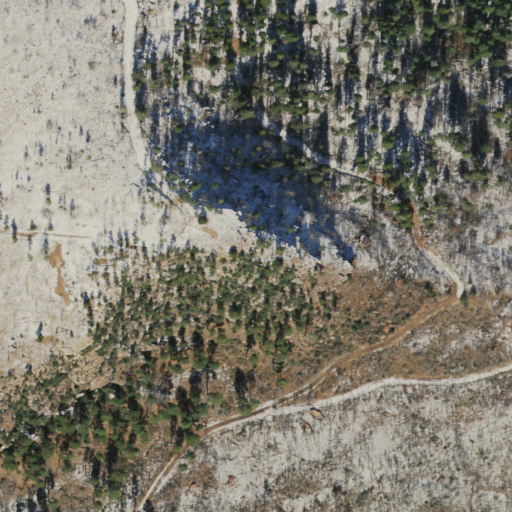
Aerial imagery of mountain in Arizona named Aztec Peak containing shrub and grassland